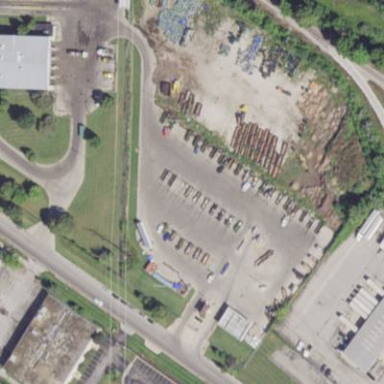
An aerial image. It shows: Recycling center that accepts scrap metal and garden waste.